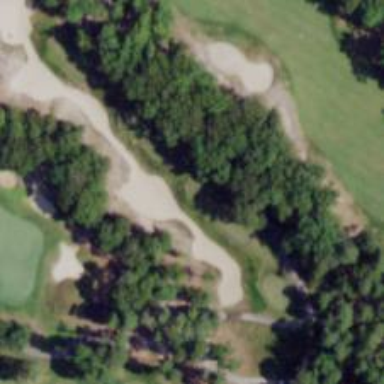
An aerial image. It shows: Golf hole.